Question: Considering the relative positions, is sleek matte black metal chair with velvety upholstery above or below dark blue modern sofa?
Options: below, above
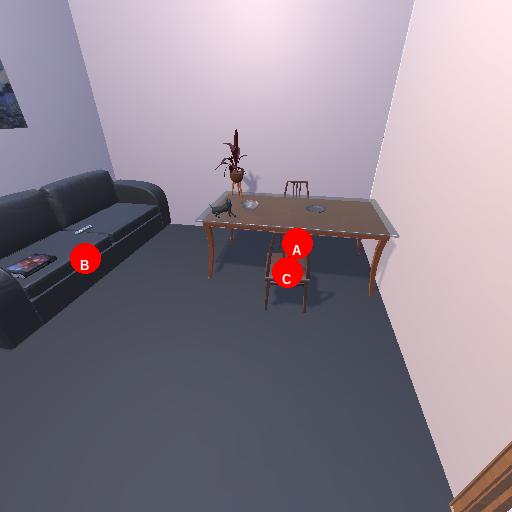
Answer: below